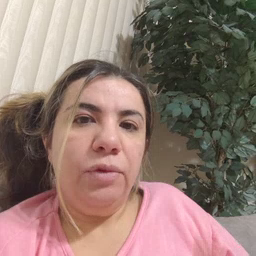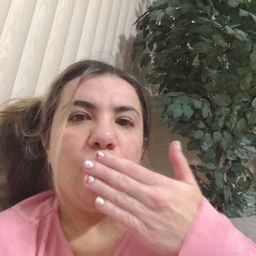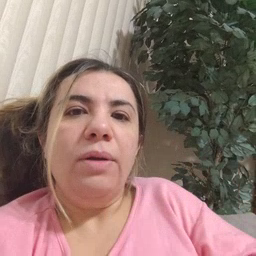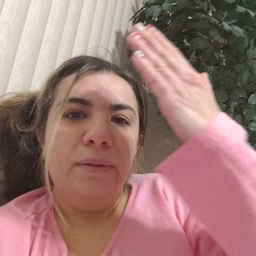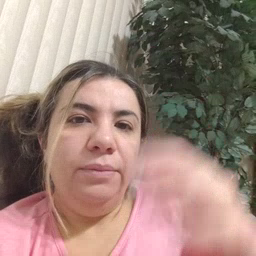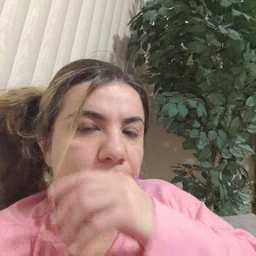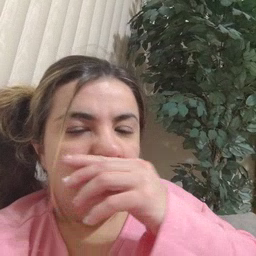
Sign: morning